Question: I want to Set View Filter Operator to
"Less Than Or Equal To" in Views Filter of Drupal 7.
field_guests
List (integer)
Select list

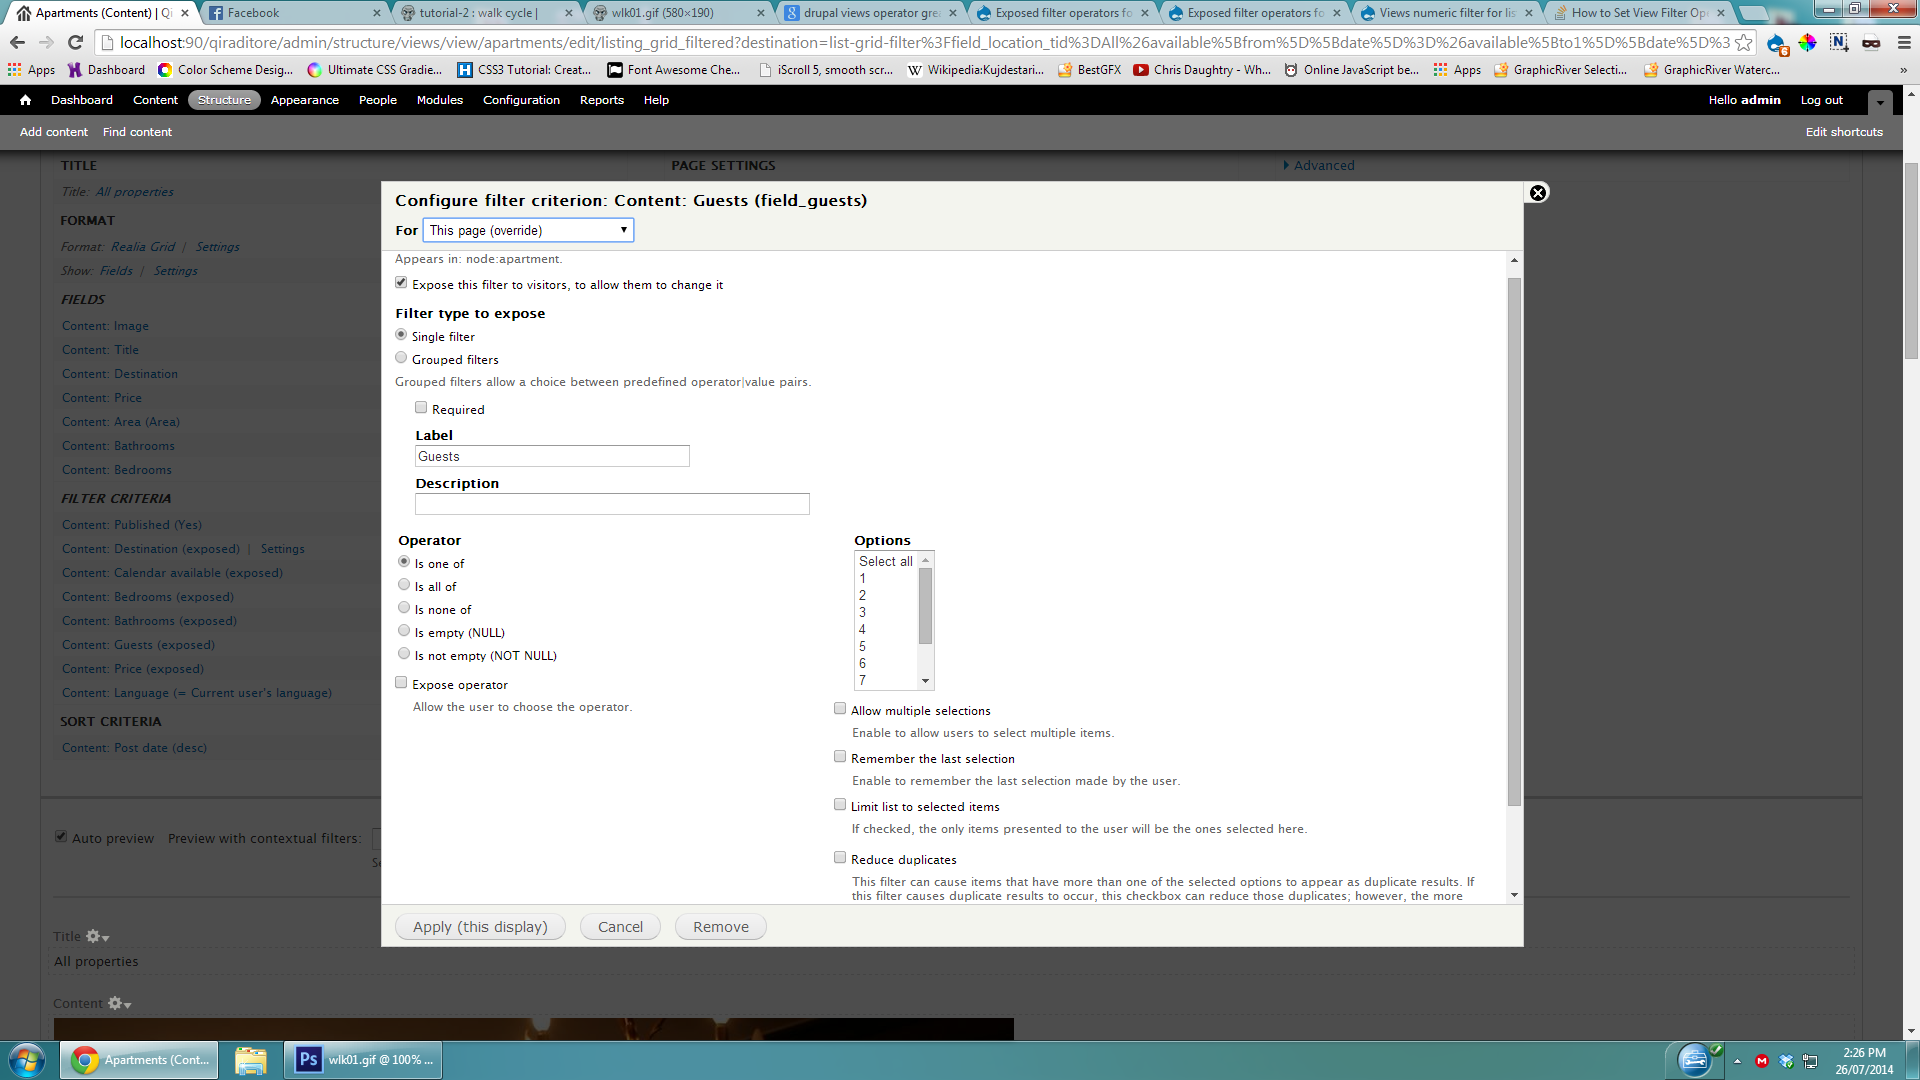
Answer: filtering on less than or equal to on a integer list is not possible, since this list is not necessarily a logical sequence of numbers. Change your field type to integer instead, and if necessary define maximum and minimum values for it. This should enable you to make the option less than or equal to available in your exposed filters.